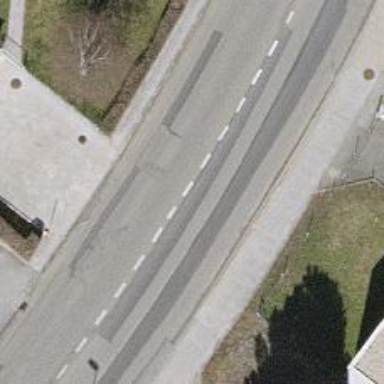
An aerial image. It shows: Secondary road.